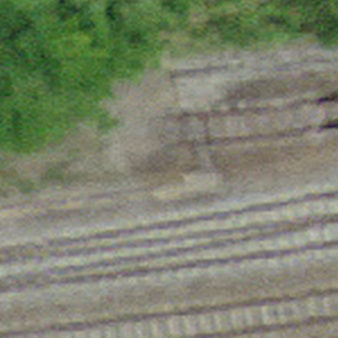
Label: other